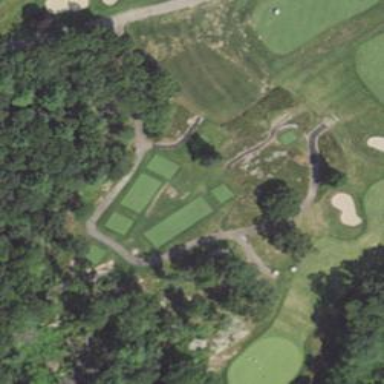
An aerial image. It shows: Rough area on grassy golf course.